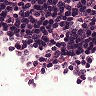
Metastatic tissue present: no